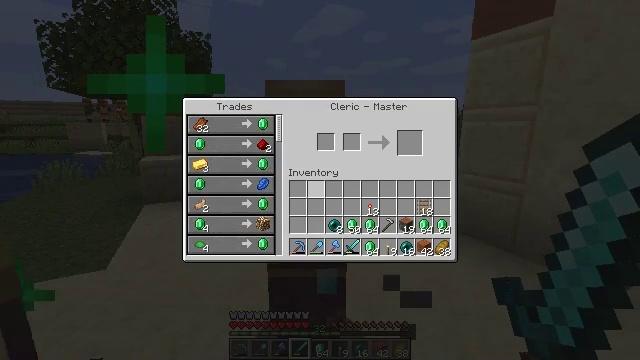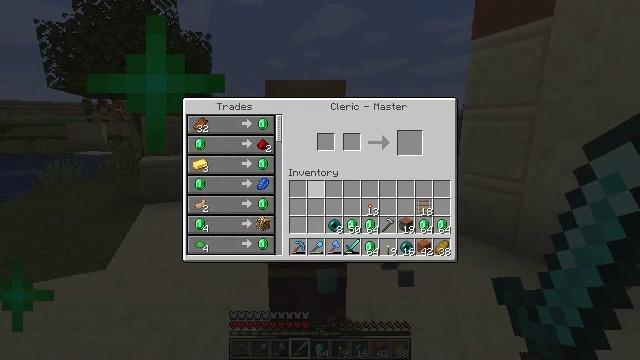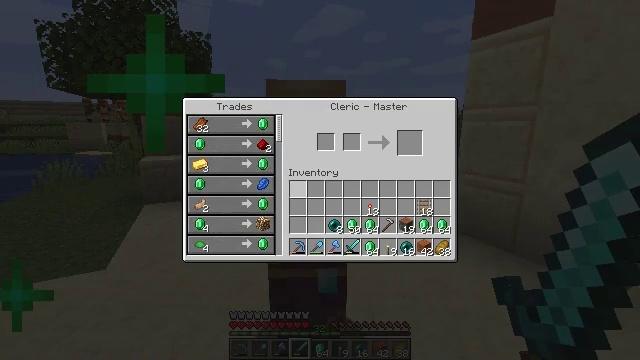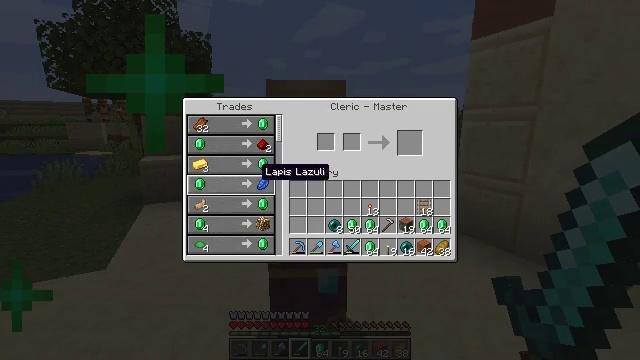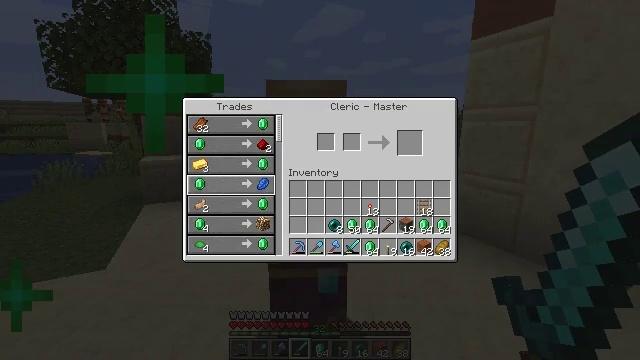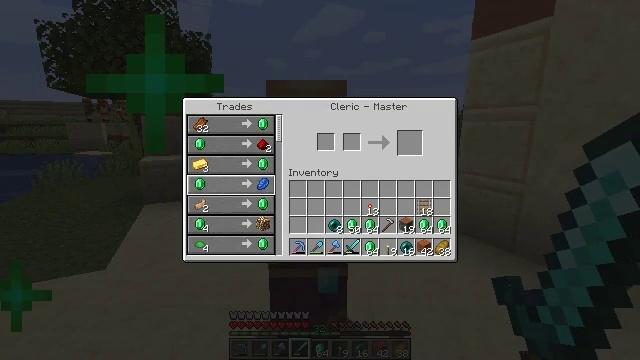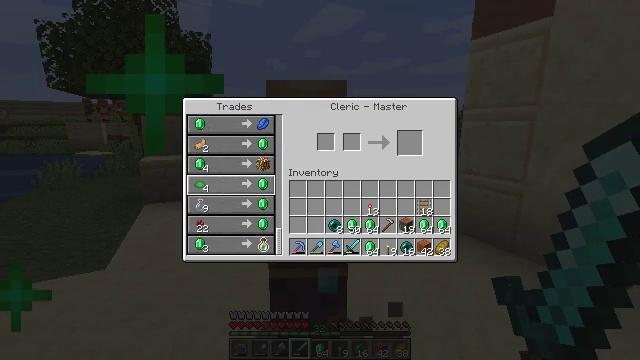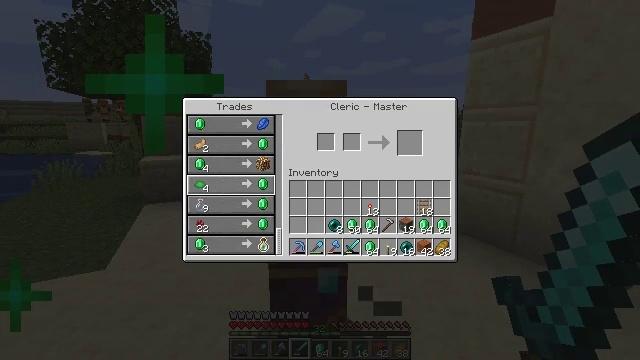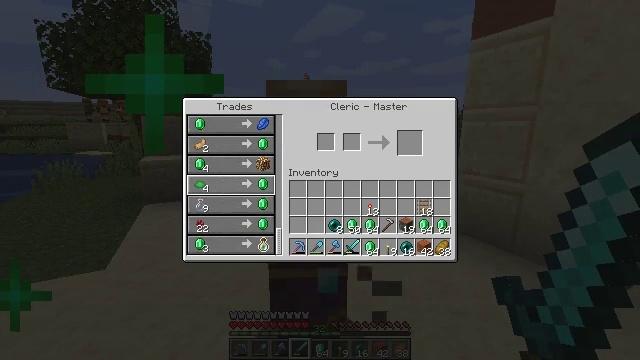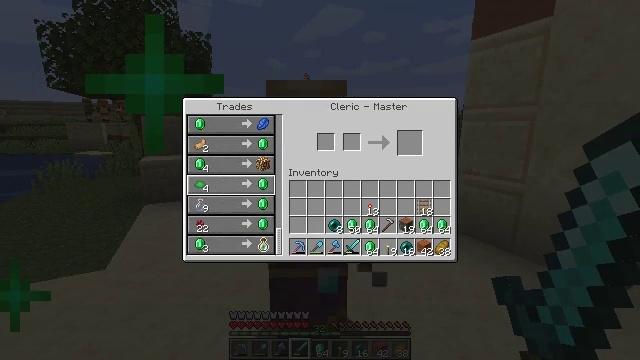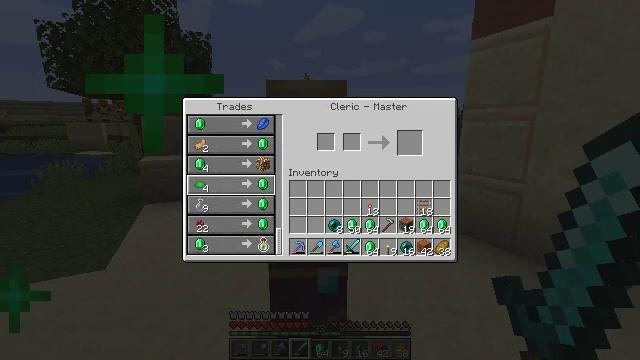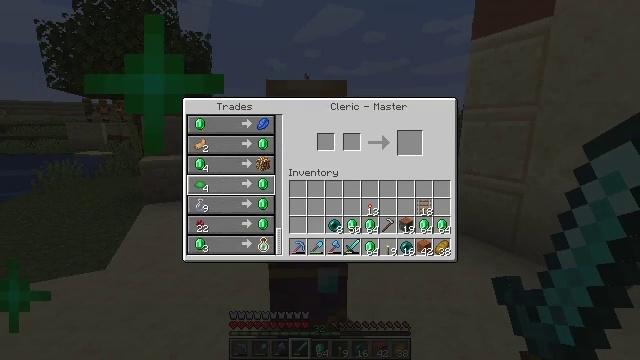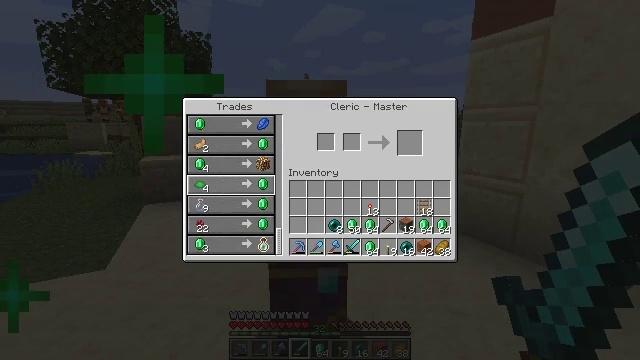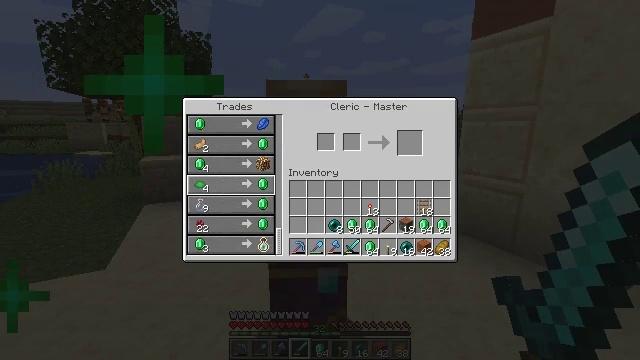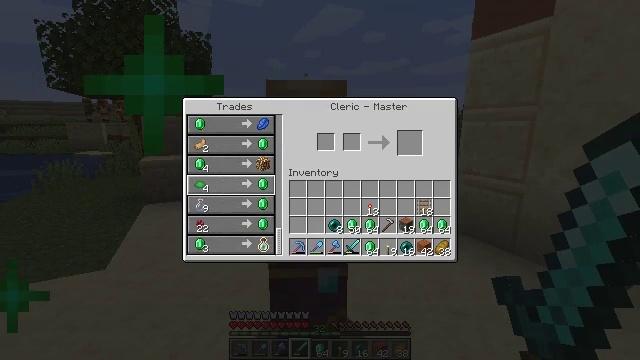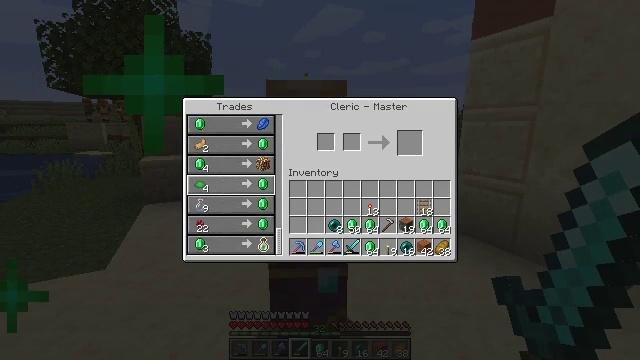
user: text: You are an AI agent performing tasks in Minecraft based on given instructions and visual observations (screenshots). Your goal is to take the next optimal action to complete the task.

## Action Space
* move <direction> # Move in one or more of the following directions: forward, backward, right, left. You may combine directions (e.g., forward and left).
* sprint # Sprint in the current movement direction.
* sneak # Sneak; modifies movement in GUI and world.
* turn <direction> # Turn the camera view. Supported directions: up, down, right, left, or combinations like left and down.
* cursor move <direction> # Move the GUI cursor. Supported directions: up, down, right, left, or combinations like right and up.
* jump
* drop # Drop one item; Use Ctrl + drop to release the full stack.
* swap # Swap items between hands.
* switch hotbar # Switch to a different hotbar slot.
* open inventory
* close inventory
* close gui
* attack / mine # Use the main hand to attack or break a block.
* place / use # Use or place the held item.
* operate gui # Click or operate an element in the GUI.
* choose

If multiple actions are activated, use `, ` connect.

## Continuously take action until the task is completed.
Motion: motion action
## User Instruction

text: Create an ender pearl.
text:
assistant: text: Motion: no_op
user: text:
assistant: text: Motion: cursor move left
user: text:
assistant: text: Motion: cursor move left
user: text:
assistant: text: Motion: cursor move left
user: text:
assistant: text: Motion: no_op
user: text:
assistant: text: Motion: no_op
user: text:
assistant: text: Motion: no_op
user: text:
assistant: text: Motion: no_op
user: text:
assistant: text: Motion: no_op
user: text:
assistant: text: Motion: no_op
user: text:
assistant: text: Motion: no_op
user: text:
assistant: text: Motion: no_op
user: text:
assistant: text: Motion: no_op
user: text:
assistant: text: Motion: no_op
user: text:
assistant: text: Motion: no_op
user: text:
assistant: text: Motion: no_op
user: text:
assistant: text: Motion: no_op
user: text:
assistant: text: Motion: no_op
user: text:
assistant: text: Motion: no_op
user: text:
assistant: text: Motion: no_op
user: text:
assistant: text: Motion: no_op
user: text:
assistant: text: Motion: no_op
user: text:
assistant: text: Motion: no_op
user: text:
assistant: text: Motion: no_op
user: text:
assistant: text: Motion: no_op
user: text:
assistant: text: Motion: no_op
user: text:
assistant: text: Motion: close gui
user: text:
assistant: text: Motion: turn right
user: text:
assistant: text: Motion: turn right
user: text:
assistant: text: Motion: turn right